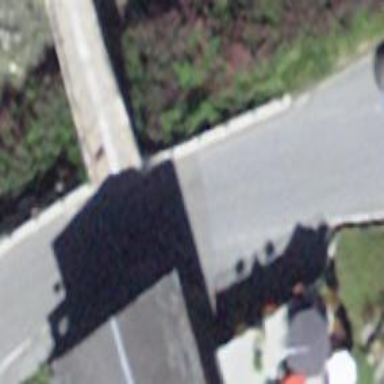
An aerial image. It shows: Footway with unhewn cobblestone surface.